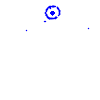
Particle: pion